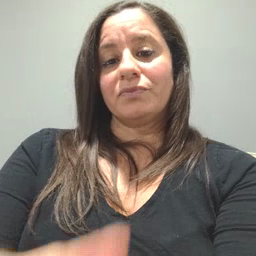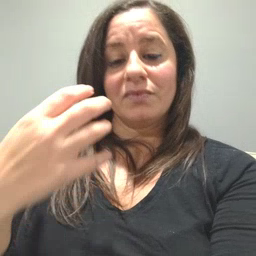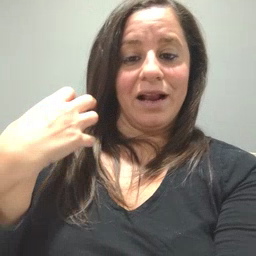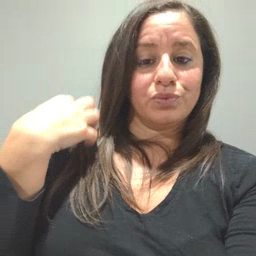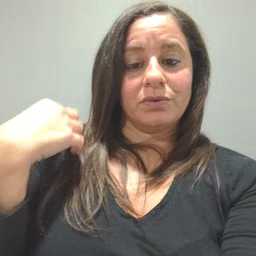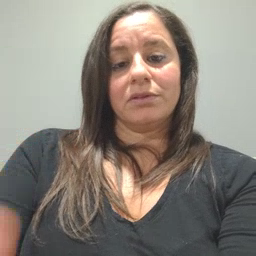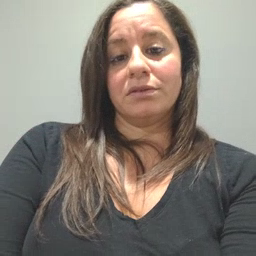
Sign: outside